Interaction volume radius: 5 \u00c5
Interaction volume height: 40 \u00c5
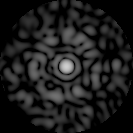
Disorder parameter: 0.8523